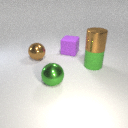
large brown metal sphere to the left of large purple rubber cube